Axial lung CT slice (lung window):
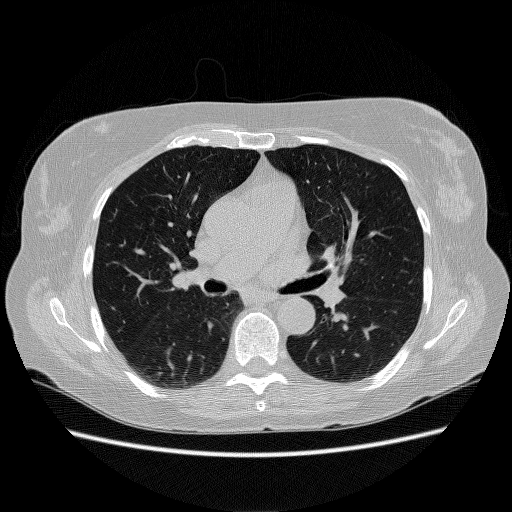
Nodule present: no